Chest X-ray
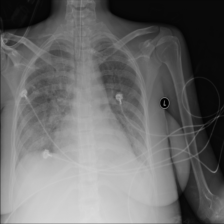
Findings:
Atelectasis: positive
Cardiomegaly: negative
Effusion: negative
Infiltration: positive
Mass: negative
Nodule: negative
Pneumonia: negative
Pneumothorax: negative
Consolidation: negative
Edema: positive
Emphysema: negative
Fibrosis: negative
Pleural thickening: negative
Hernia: negative